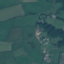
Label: Pasture